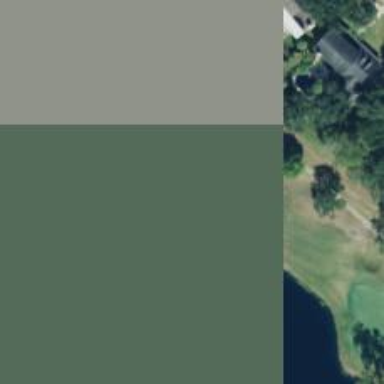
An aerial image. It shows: Golf hole.